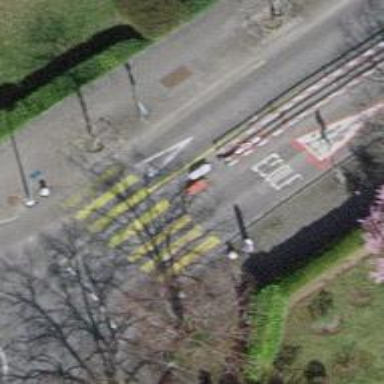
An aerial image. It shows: Unmarked road crossing.